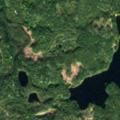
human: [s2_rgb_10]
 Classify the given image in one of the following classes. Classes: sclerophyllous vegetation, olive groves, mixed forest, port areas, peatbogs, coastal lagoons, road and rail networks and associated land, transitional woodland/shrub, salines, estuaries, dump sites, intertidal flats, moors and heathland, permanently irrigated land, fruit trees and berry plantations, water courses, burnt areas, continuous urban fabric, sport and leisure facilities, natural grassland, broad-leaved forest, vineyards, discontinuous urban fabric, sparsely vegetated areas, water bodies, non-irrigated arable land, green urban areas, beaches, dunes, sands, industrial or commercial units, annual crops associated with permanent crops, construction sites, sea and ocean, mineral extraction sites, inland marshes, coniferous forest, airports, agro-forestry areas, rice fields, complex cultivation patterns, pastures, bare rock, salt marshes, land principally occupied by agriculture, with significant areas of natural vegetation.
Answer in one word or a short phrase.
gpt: coniferous forest, water bodies